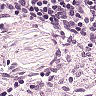
Metastatic tissue present: no